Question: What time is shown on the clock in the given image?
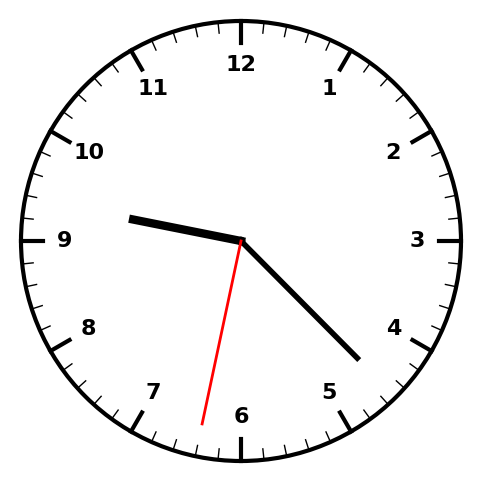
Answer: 09:22:32